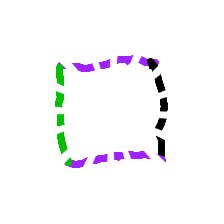
Shape: square